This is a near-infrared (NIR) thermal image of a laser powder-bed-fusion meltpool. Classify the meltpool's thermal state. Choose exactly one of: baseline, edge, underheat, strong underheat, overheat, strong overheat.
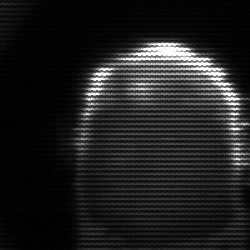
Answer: baseline